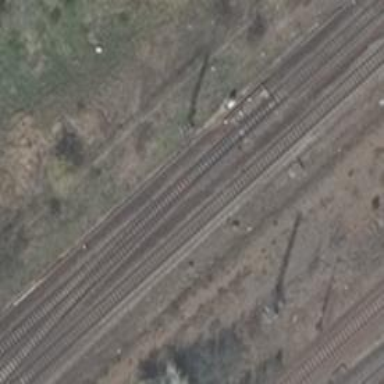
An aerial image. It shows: Railway with electrified contact lines.